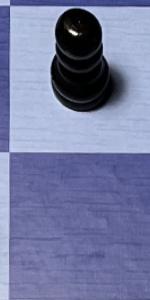
Label: Empty